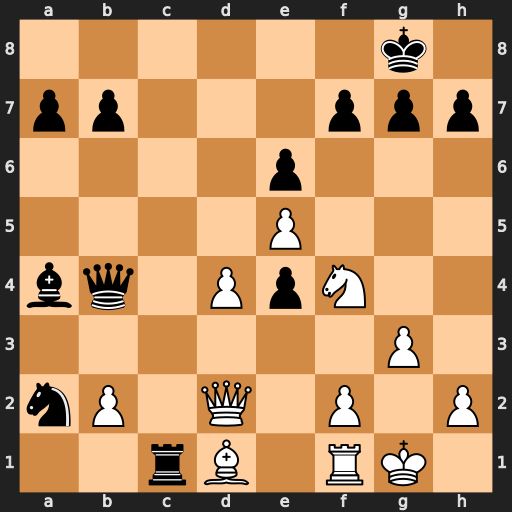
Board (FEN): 6k1/pp3ppp/4p3/4P3/bq1PpN2/6P1/nP1Q1P1P/2rB1RK1
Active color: w
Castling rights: -
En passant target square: -
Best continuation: Qxb4 Nxb4 Bxa4